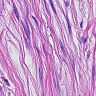
Metastatic tissue present: yes